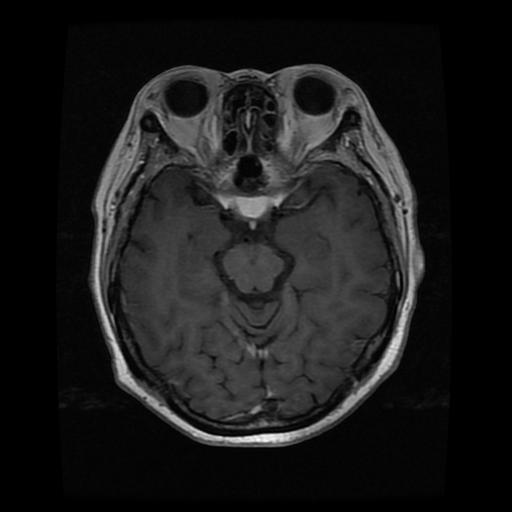
Label: meningioma